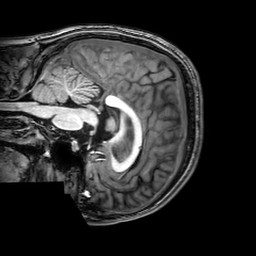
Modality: T1w
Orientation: sagittal
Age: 24
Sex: male
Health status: healthy
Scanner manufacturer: philips
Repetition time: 0.008288 s
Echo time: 0.00383 s